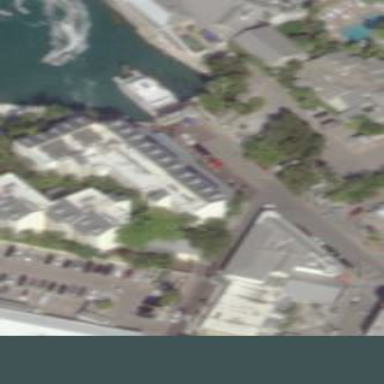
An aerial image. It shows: Hotel building.